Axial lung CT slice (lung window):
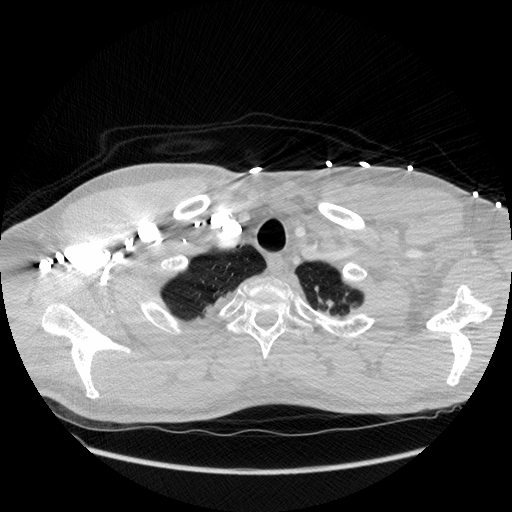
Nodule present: no